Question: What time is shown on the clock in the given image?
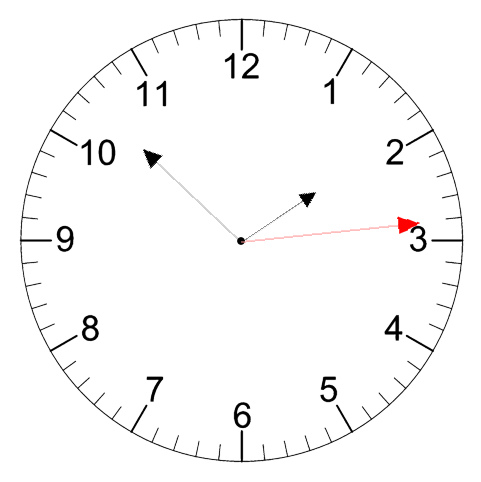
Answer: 01:52:14